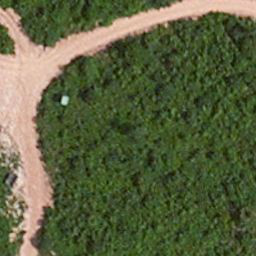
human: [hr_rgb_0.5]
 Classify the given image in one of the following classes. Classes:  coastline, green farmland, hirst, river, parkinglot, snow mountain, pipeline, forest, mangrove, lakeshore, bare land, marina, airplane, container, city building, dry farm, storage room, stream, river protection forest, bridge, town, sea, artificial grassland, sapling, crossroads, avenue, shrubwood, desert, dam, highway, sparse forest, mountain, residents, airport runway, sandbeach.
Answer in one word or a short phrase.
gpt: avenue